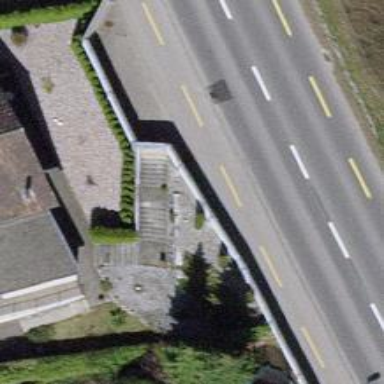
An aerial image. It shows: Sidewalk along the footway.